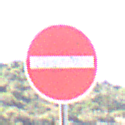
Verkehrszeichen: VerbotDerEinfahrt
Umgebung: Outdoor, Nature
Tageszeit: MorningAfternoon
Wetter: Clear
Licht: Natural
Jahreszeit: NotSpecified
Kontrast: HighContrast